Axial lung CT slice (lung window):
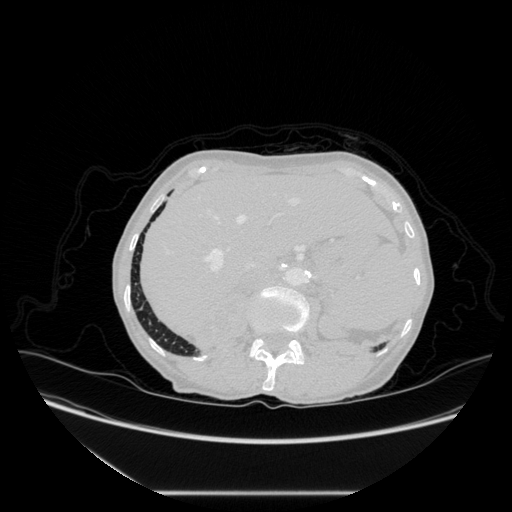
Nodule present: no